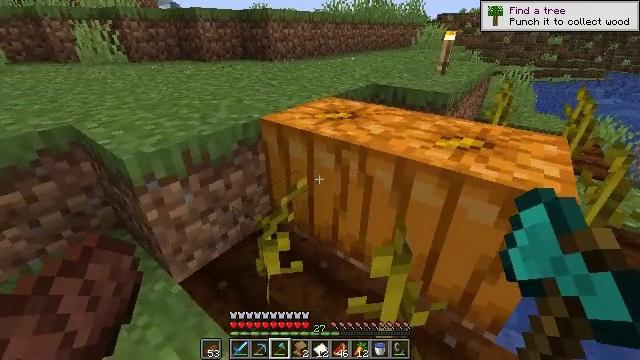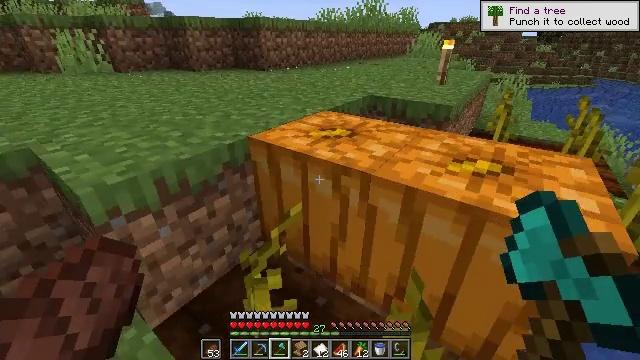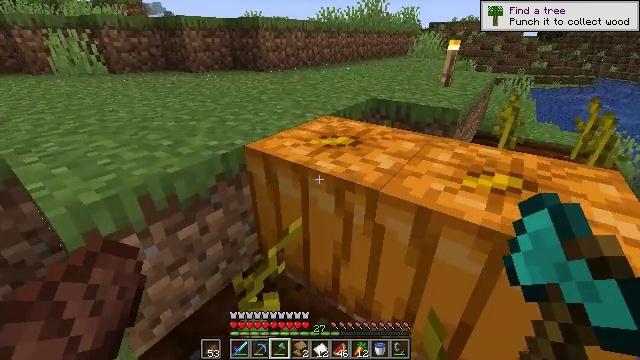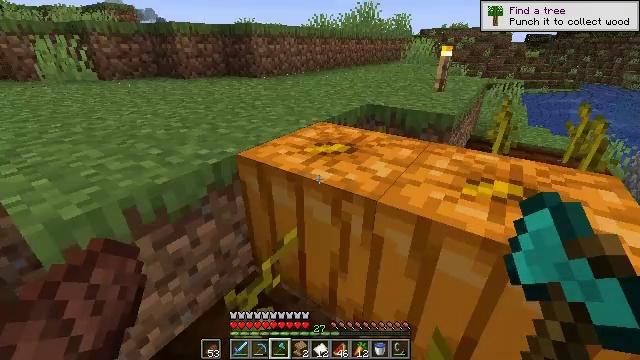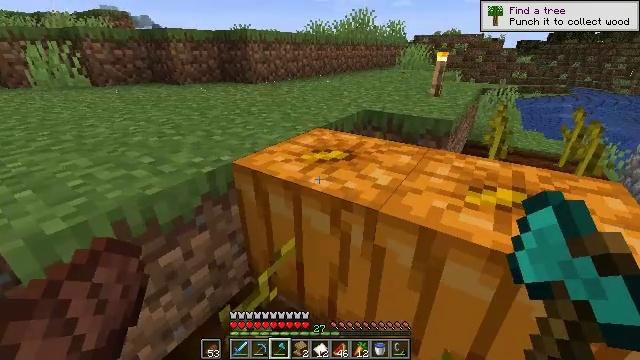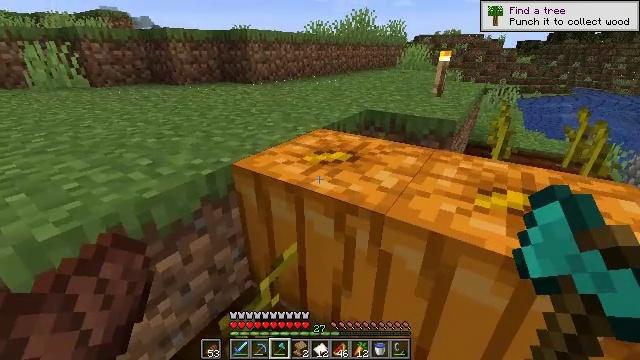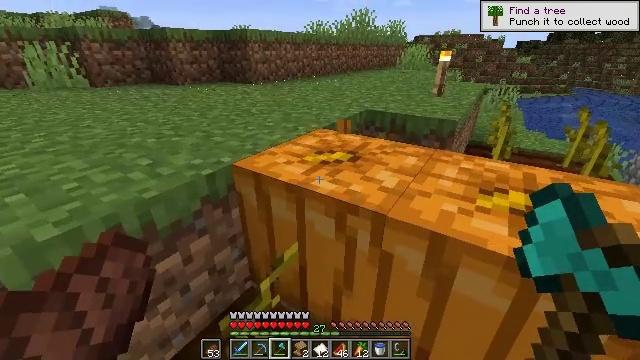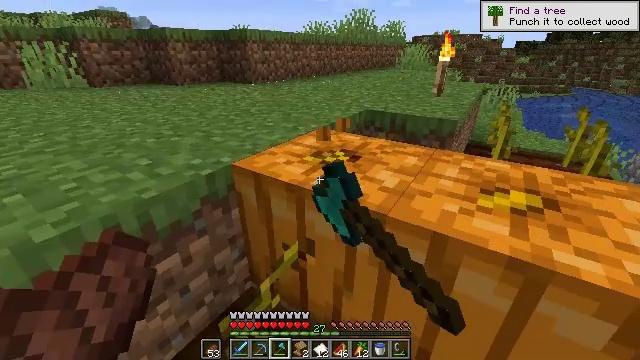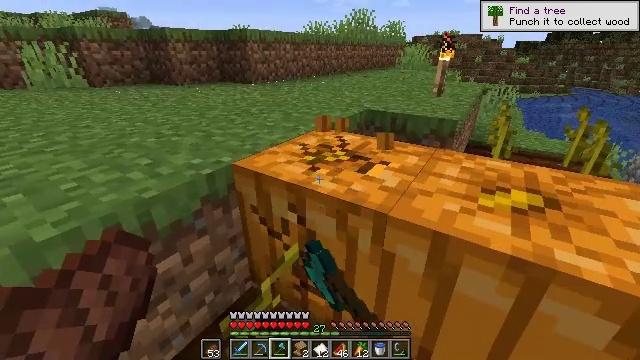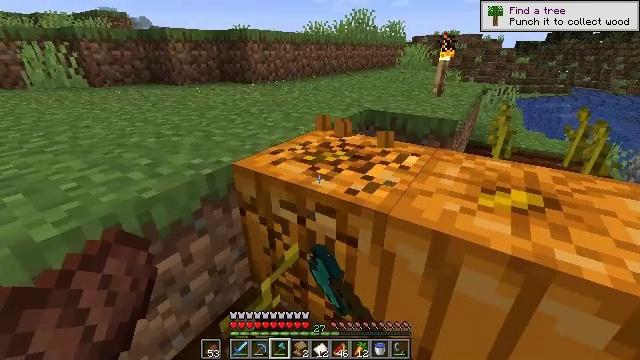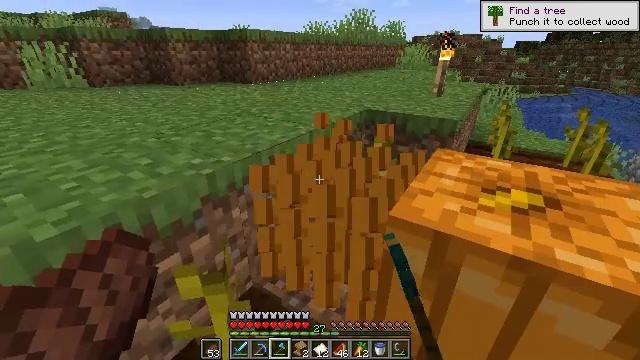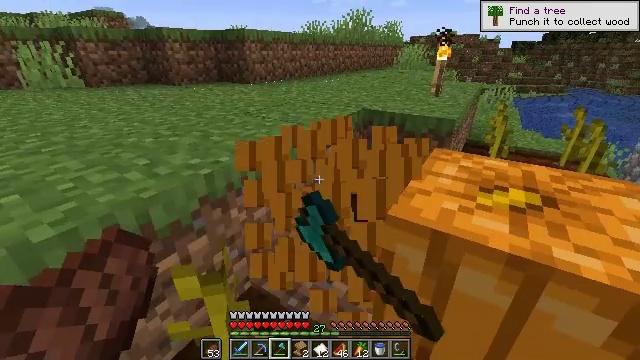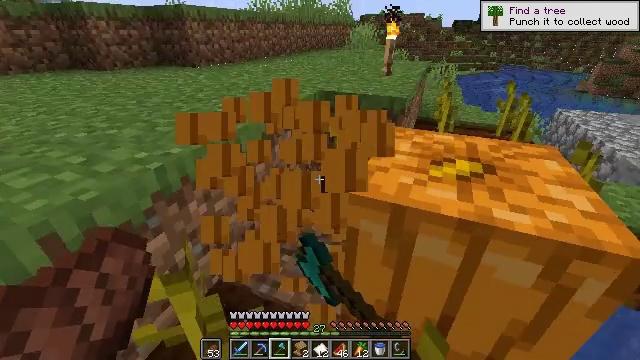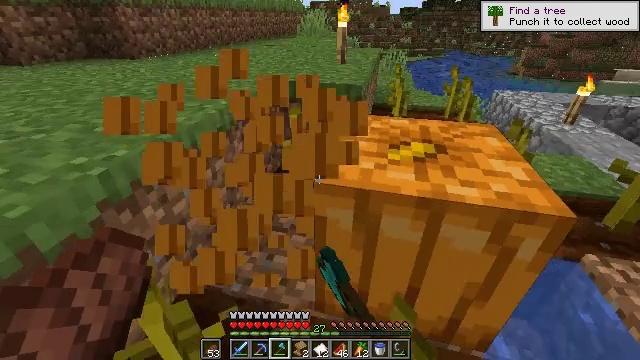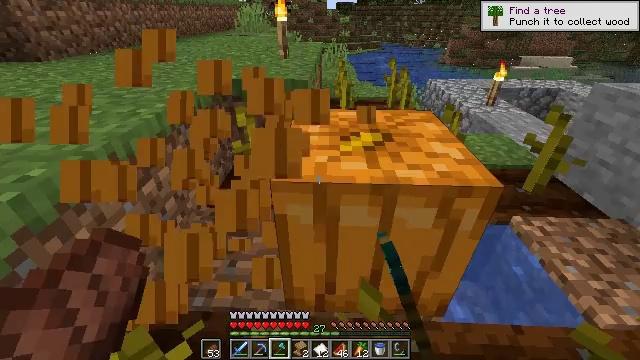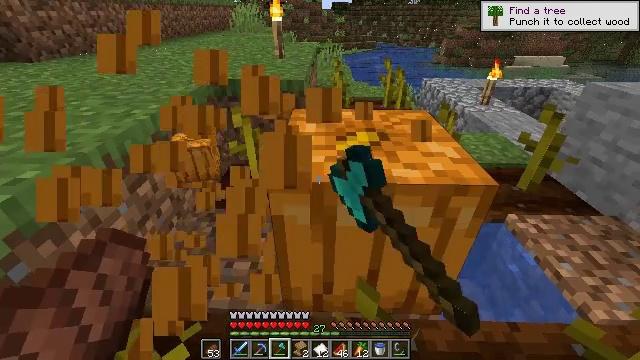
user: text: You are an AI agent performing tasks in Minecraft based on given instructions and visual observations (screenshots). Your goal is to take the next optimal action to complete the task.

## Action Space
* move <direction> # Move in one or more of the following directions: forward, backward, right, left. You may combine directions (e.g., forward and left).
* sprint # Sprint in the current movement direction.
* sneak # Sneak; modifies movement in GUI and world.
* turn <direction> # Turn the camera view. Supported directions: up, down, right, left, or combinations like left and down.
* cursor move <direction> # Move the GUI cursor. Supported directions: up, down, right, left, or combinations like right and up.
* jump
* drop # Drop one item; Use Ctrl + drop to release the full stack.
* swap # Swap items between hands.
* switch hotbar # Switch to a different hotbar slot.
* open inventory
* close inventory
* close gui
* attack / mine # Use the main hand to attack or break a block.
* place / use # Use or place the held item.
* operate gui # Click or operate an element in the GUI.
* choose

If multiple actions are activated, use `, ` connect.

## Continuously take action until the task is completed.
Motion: motion action
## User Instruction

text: Collect the pumpkin by holding left button.
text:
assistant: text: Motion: move forward, turn right and up
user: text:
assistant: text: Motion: no_op
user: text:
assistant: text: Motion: turn right and up
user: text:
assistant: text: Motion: turn up
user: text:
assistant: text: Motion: no_op
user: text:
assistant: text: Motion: attack / mine
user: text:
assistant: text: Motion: attack / mine
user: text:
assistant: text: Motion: attack / mine
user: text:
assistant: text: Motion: attack / mine
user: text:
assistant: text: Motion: attack / mine
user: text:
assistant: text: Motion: attack / mine
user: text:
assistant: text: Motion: turn right and down, attack / mine
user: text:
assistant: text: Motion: turn right and down, attack / mine
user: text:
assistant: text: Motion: turn right, attack / mine
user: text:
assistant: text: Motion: attack / mine
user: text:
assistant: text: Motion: attack / mine
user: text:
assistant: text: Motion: attack / mine
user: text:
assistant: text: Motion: attack / mine
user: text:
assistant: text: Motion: attack / mine
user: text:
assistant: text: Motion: attack / mine
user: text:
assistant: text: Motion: attack / mine
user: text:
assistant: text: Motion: attack / mine
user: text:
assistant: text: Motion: no_op
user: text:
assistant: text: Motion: move forward
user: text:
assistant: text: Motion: no_op